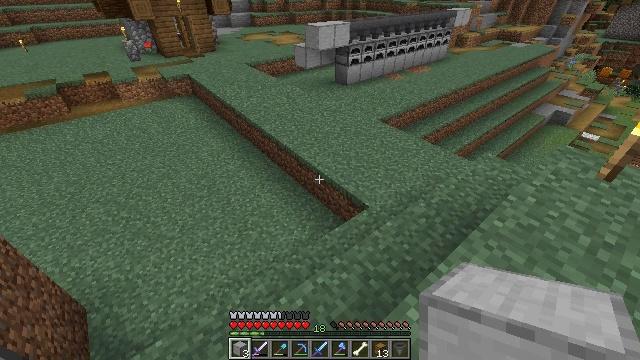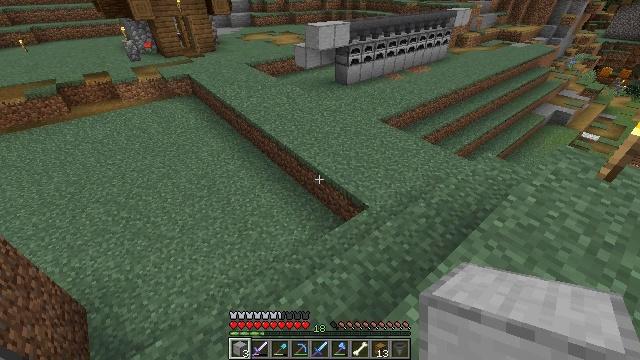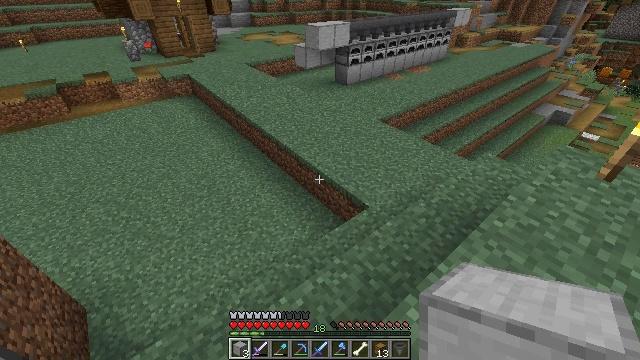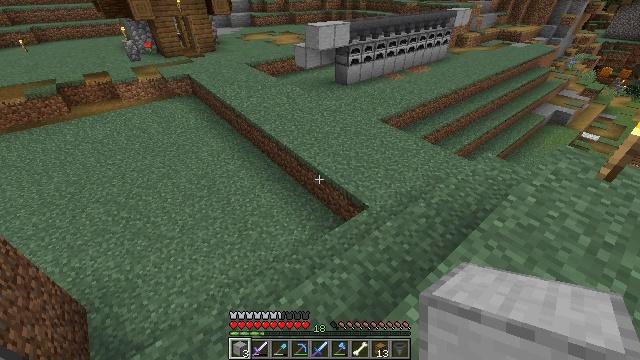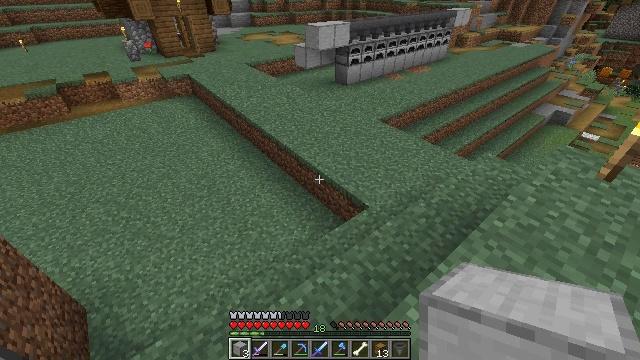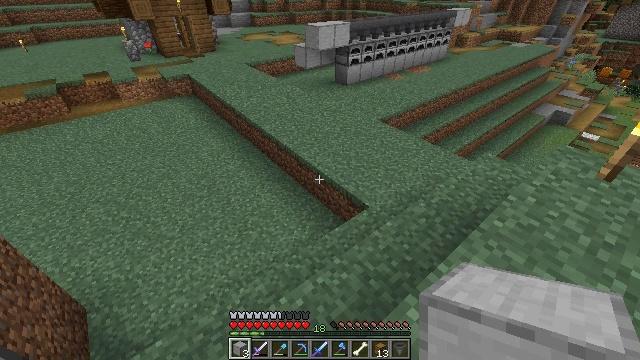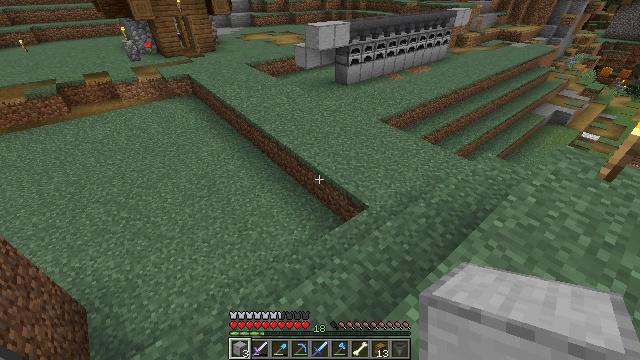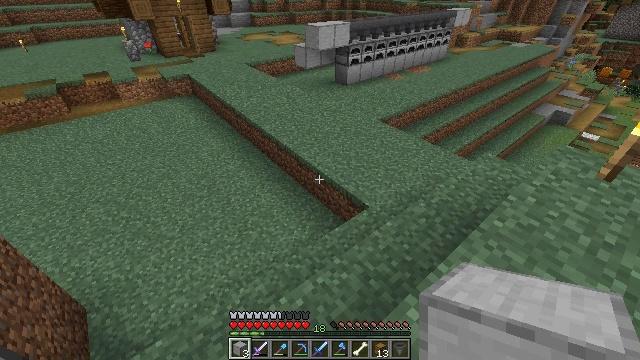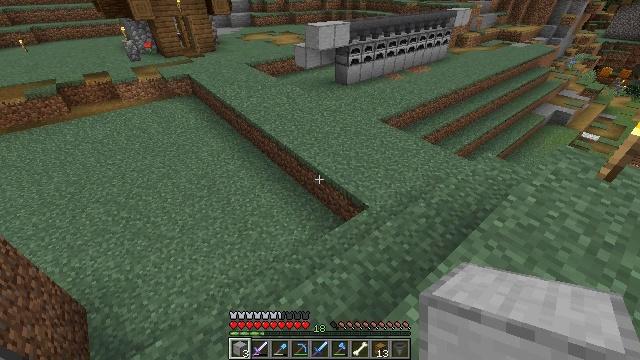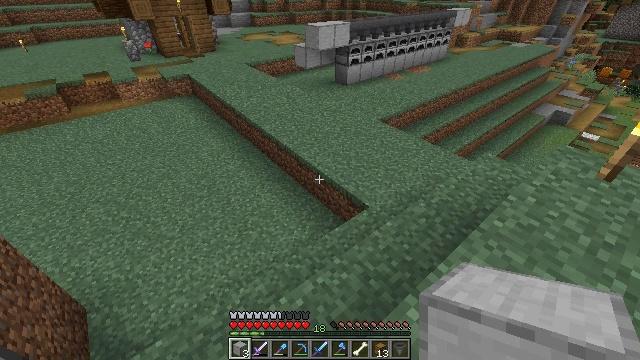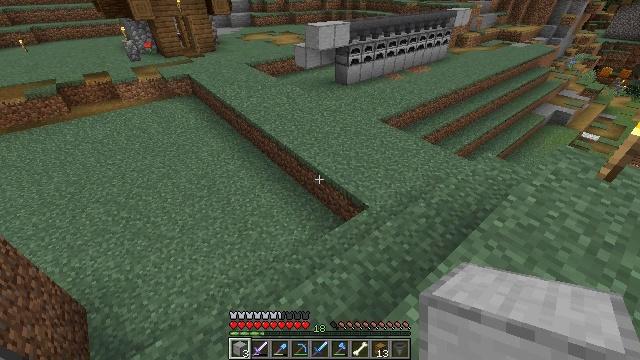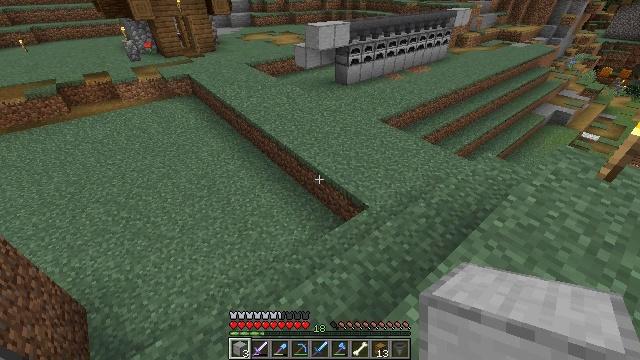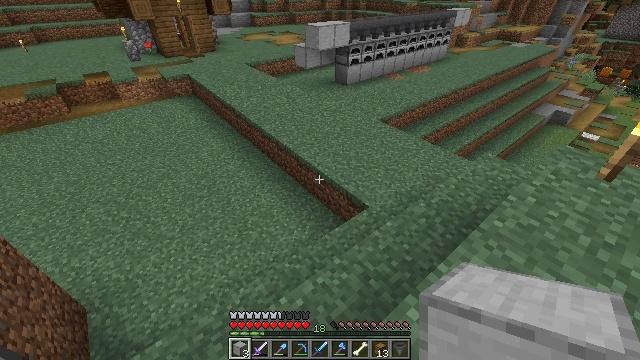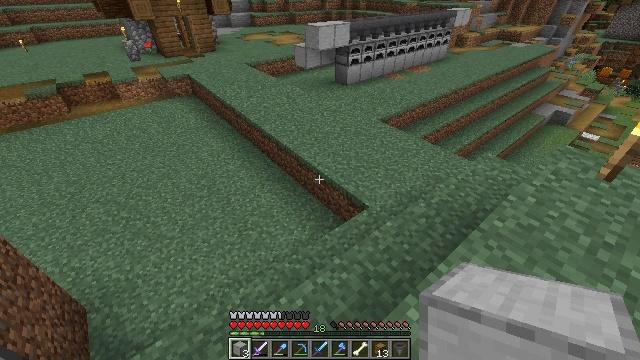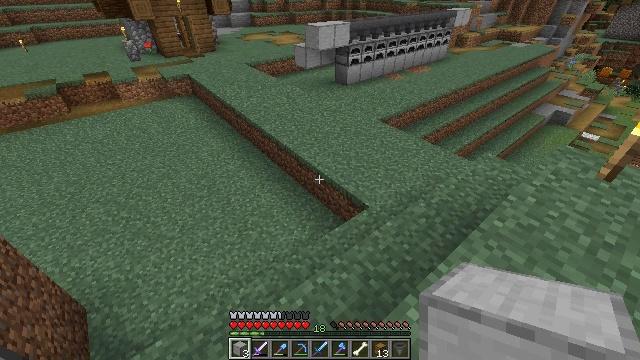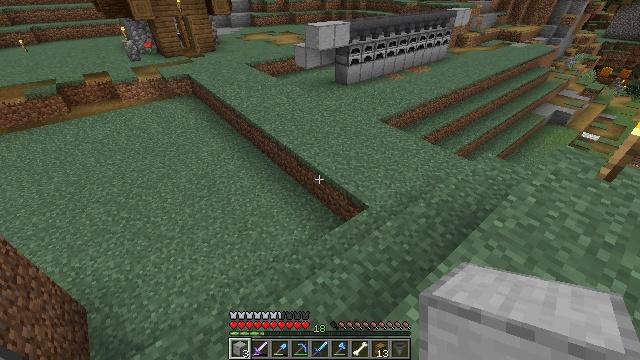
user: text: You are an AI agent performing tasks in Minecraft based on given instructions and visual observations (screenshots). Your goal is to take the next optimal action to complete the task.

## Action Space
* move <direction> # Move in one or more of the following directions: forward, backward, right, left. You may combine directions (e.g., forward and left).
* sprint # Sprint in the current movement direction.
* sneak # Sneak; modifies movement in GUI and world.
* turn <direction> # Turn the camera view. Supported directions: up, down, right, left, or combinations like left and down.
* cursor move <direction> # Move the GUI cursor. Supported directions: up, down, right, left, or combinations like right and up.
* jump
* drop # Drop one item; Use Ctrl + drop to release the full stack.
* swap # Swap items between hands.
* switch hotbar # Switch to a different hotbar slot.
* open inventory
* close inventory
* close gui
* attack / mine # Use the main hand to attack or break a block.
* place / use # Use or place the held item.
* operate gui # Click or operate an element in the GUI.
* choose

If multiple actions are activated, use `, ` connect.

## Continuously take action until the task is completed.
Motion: motion action
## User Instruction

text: Smelt stone into a smooth stone.
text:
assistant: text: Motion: no_op
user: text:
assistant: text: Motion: no_op
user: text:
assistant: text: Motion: no_op
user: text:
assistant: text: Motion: no_op
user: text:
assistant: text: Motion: no_op
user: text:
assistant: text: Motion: no_op
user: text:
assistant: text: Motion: no_op
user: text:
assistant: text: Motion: no_op
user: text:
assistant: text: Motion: no_op
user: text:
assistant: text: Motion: no_op
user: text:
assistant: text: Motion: no_op
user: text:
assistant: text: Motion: no_op
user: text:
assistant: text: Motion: no_op
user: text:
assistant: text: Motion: no_op
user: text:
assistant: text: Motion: no_op
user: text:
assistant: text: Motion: no_op
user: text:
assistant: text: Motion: no_op
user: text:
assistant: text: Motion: no_op
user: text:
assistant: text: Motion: no_op
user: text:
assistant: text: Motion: no_op
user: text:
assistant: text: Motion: no_op
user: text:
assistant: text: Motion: no_op
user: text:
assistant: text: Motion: no_op
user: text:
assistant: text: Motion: no_op
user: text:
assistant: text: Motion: no_op
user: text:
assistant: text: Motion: no_op
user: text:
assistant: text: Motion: no_op
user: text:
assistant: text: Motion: no_op
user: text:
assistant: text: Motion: no_op
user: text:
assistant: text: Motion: no_op